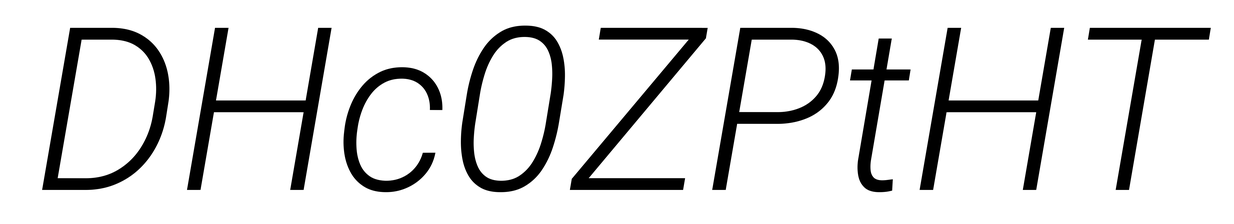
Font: Roboto-Italic_Light_Italic